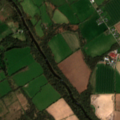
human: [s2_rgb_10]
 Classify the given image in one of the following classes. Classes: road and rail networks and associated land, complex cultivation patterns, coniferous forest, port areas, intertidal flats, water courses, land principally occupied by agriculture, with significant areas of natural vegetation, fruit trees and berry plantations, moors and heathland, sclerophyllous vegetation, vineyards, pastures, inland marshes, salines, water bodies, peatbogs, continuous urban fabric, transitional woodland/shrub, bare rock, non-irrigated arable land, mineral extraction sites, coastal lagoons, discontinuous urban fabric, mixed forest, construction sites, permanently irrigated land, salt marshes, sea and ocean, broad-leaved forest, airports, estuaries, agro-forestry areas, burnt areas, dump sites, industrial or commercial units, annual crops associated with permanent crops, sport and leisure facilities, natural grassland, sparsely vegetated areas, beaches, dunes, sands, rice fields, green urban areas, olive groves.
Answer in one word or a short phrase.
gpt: non-irrigated arable land, pastures, mixed forest